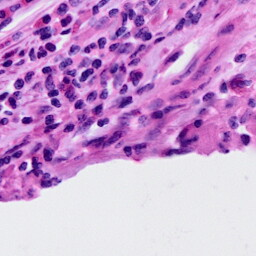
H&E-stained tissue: Cervix